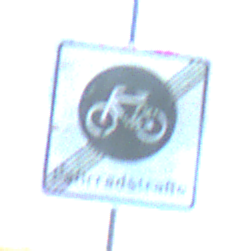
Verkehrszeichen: EndeFahrradstrasse
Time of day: MorningAfternoon
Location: Outdoor (RoadRail)
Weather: Clear
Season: NotSpecified
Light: Natural